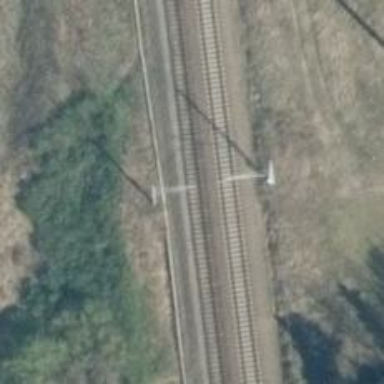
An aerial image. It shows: Milestone along the railway track with catenary mast.